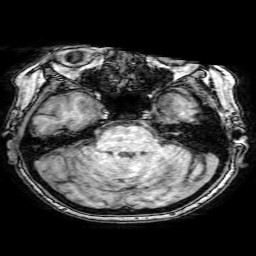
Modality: T1w
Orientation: coronal
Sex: female
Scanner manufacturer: philips
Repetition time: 0.00819 s
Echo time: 0.00376 s